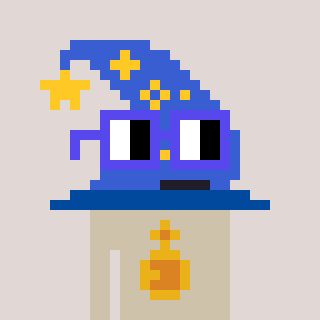
a pixel art character with square blue glasses, a wizard hat-shaped head and a bege-colored body on a warm background